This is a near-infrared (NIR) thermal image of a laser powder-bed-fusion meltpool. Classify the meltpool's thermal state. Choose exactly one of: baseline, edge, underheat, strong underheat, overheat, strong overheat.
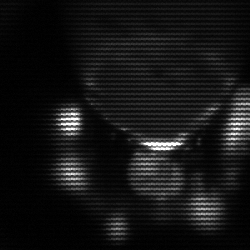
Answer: edge